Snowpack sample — Snodgrass Mountain, Crested Butte, Colorado (2/4/25, 12:06 PM MST)
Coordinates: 38.923, -106.968
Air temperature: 35 °F
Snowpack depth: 80 cm
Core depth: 60 cm
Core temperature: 32 °F
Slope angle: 14°, slope face: 78°
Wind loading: low
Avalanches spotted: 0
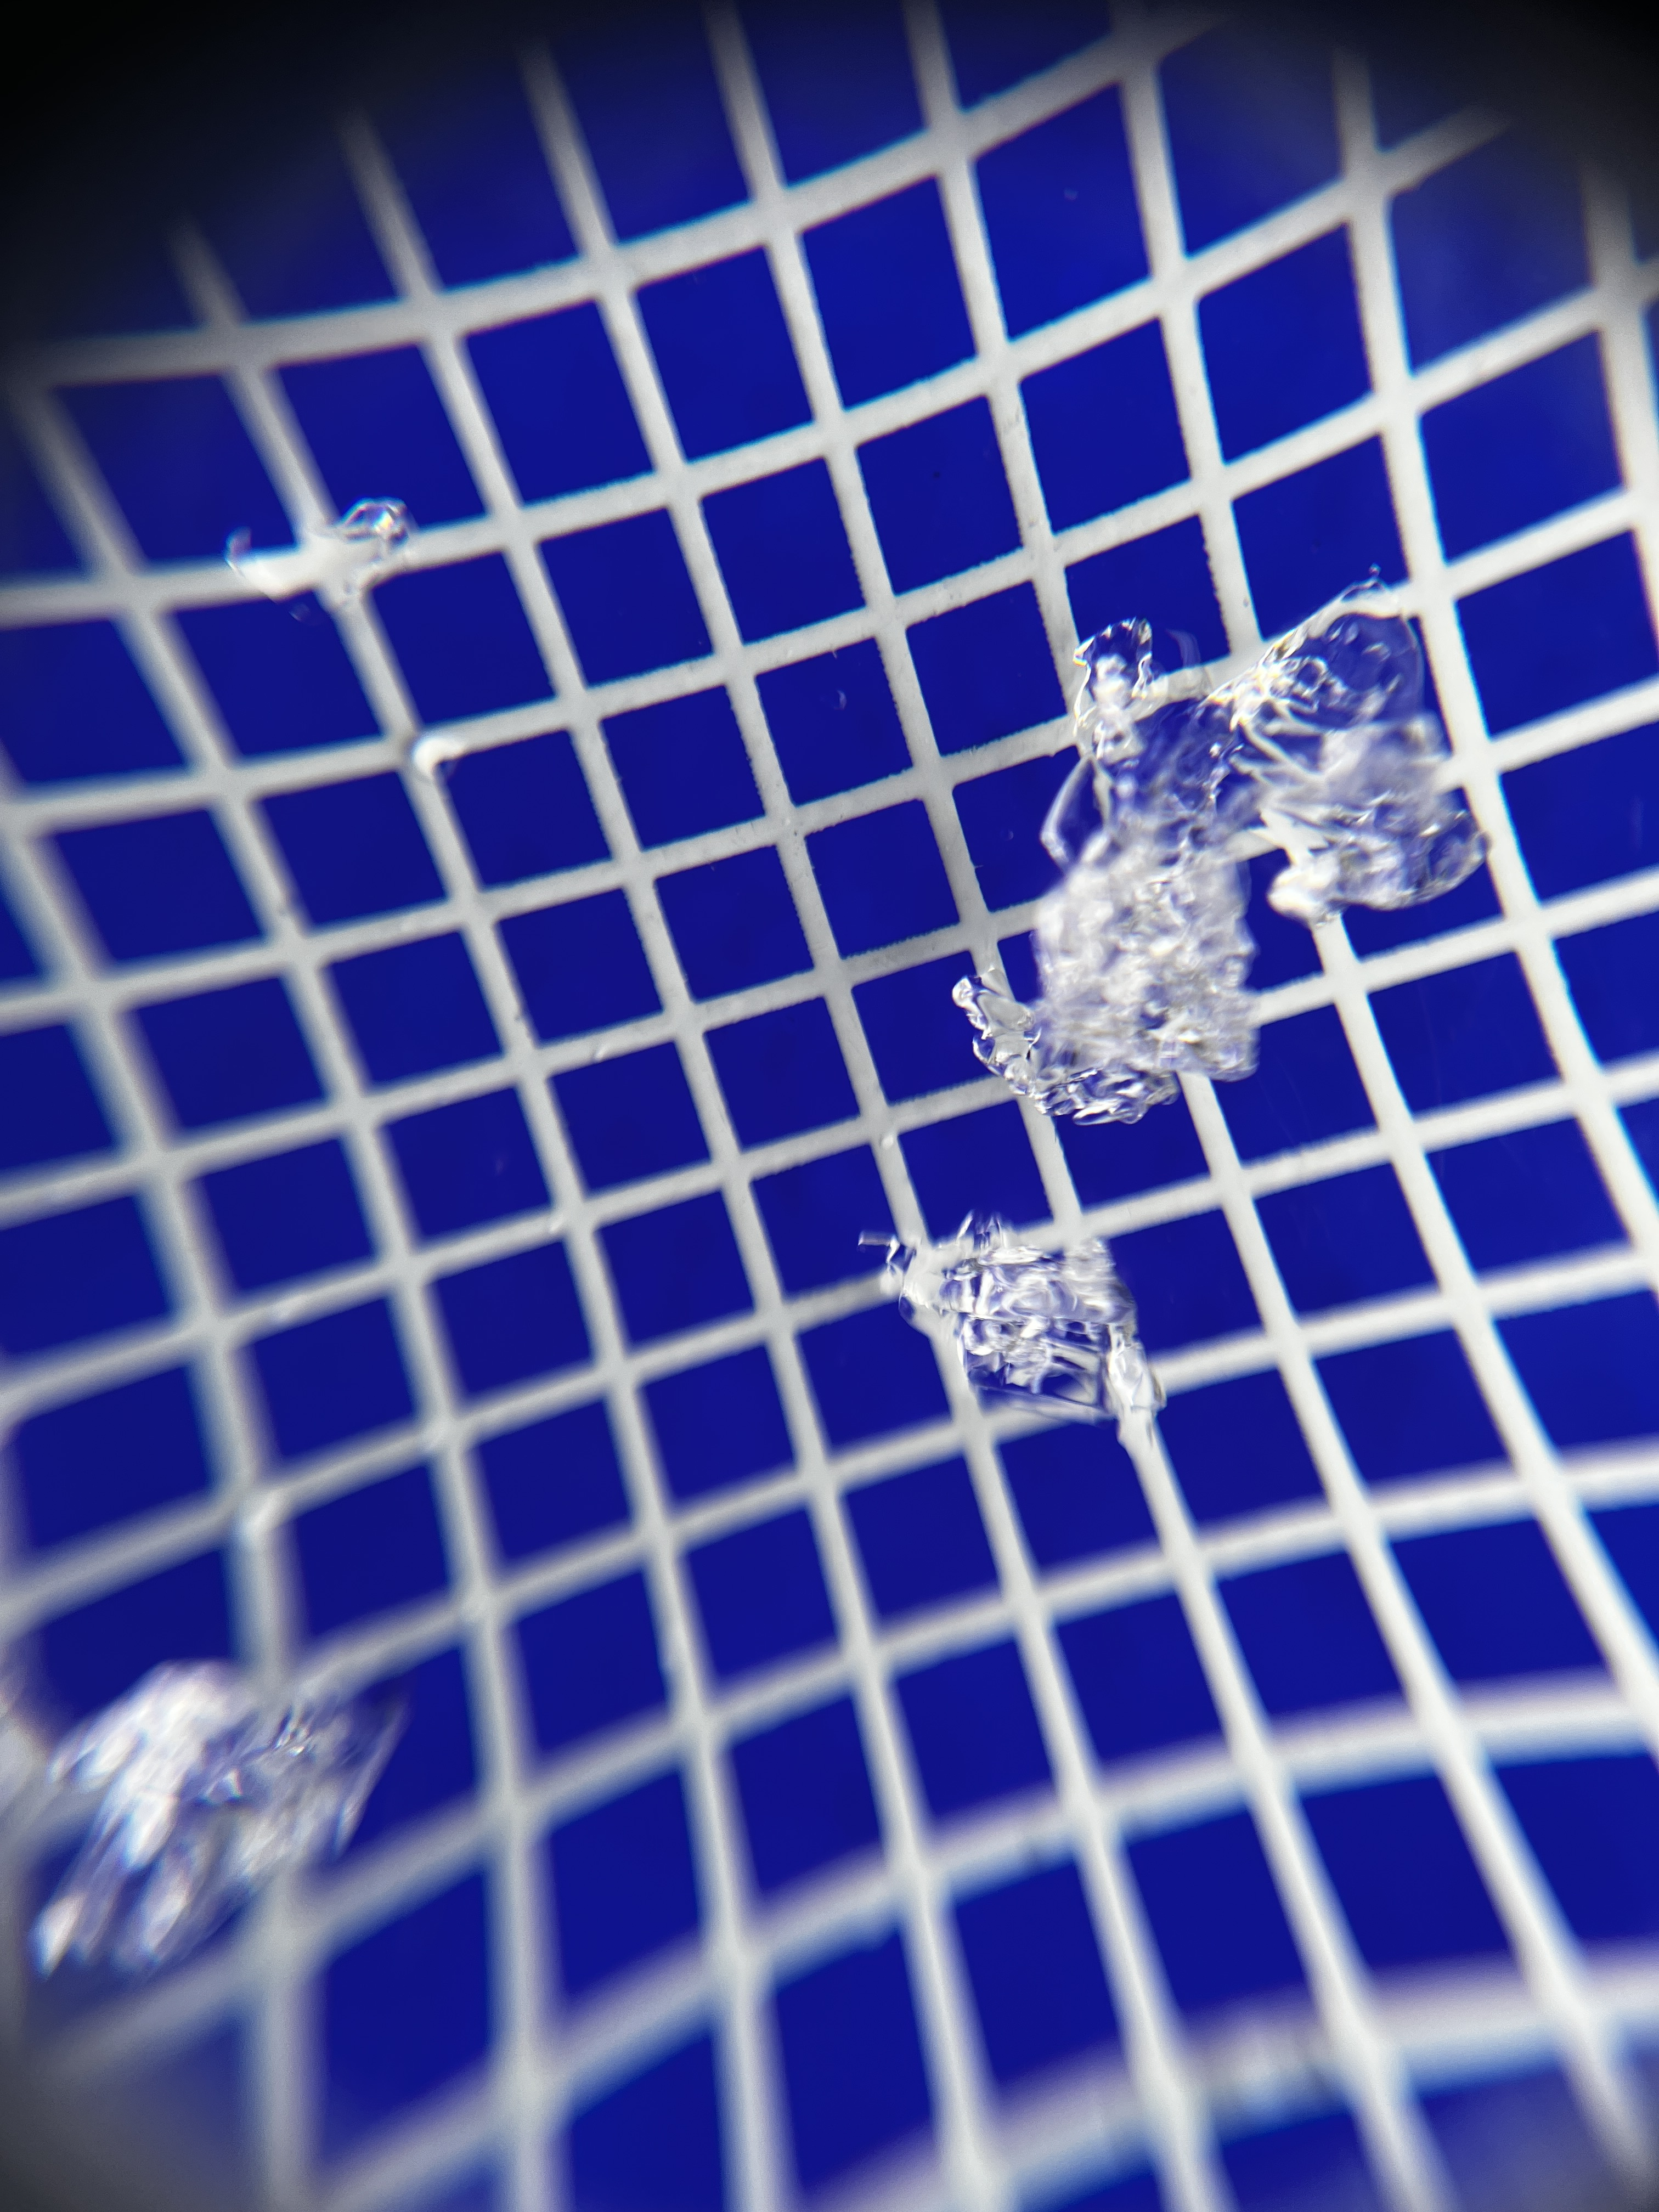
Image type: magnified_profile
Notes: No avalanches nearby, unusually warm weather for the last month reported by residents, Collected 25 yards from treeline